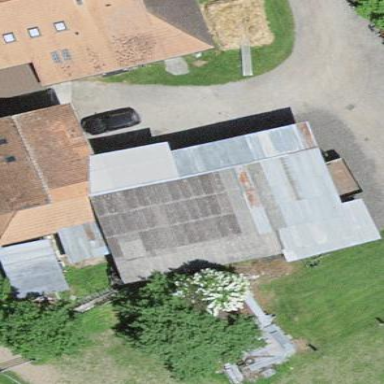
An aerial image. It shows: Rural barn.